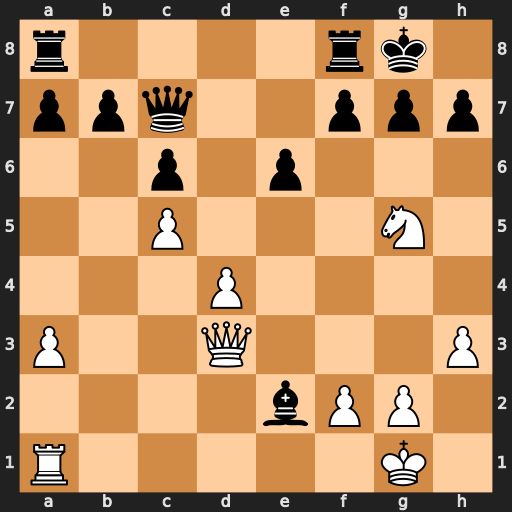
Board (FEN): r4rk1/ppq2ppp/2p1p3/2P3N1/3P4/P2Q3P/4bPP1/R5K1
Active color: w
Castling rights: -
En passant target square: -
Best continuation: Qxh7#